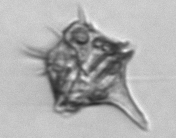
Label: Amylax